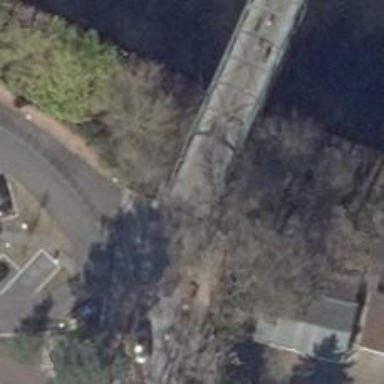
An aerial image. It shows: Residential road with asphalt surface crossing bridge. There are concrete sidewalks on both sides of the road.